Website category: sports
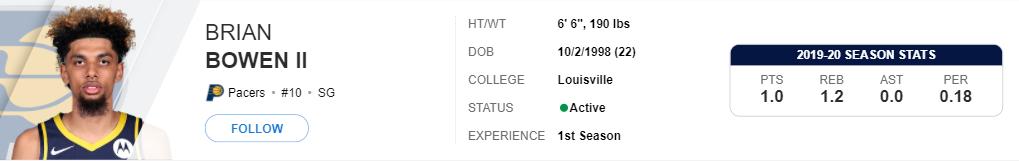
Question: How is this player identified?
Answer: Brian Bowen II

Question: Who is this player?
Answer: Brian Bowen II

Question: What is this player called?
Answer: Brian Bowen II

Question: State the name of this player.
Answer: Brian Bowen II

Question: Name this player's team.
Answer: Pacers

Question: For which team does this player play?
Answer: Pacers

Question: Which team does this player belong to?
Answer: Pacers

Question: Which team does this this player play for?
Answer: Pacers

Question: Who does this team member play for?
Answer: Pacers

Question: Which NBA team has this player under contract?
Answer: Pacers

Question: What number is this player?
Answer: #10

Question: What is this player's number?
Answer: #10

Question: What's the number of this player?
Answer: #10

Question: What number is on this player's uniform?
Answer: #10

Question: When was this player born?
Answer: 10/2/1998

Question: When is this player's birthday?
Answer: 10/2/1998

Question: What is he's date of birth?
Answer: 10/2/1998

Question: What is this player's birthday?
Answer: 10/2/1998

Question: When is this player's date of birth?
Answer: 10/2/1998

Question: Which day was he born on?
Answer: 10/2/1998

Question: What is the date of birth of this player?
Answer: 10/2/1998

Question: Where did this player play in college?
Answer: Louisville

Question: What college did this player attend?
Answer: Louisville

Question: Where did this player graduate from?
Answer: Louisville

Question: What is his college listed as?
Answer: Louisville

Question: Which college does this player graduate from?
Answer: Louisville

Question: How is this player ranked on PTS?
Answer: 1.0

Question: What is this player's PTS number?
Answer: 1.0

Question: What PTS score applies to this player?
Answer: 1.0

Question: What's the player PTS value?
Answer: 1.0

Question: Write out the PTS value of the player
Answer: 1.0

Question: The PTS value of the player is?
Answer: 1.0

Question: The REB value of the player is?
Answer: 1.2

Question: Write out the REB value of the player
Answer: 1.2

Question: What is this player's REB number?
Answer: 1.2

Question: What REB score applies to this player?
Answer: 1.2

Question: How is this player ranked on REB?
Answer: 1.2

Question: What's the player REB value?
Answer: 1.2

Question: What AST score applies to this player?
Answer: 0.0

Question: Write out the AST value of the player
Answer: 0.0

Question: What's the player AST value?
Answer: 0.0

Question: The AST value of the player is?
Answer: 0.0

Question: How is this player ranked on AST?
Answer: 0.0

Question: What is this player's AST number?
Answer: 0.0

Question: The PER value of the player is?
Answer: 0.18

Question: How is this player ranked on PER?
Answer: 0.18

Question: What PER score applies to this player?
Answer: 0.18

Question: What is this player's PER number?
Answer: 0.18

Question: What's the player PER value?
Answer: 0.18

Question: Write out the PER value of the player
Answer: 0.18

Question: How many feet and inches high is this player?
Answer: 6' 6"

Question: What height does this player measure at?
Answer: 6' 6"

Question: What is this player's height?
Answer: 6' 6"

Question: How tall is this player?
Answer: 6' 6"

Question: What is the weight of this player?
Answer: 190 lbs

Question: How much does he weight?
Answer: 190 lbs

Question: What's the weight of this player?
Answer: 190 lbs

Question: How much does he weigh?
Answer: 190 lbs

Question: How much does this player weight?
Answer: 190 lbs